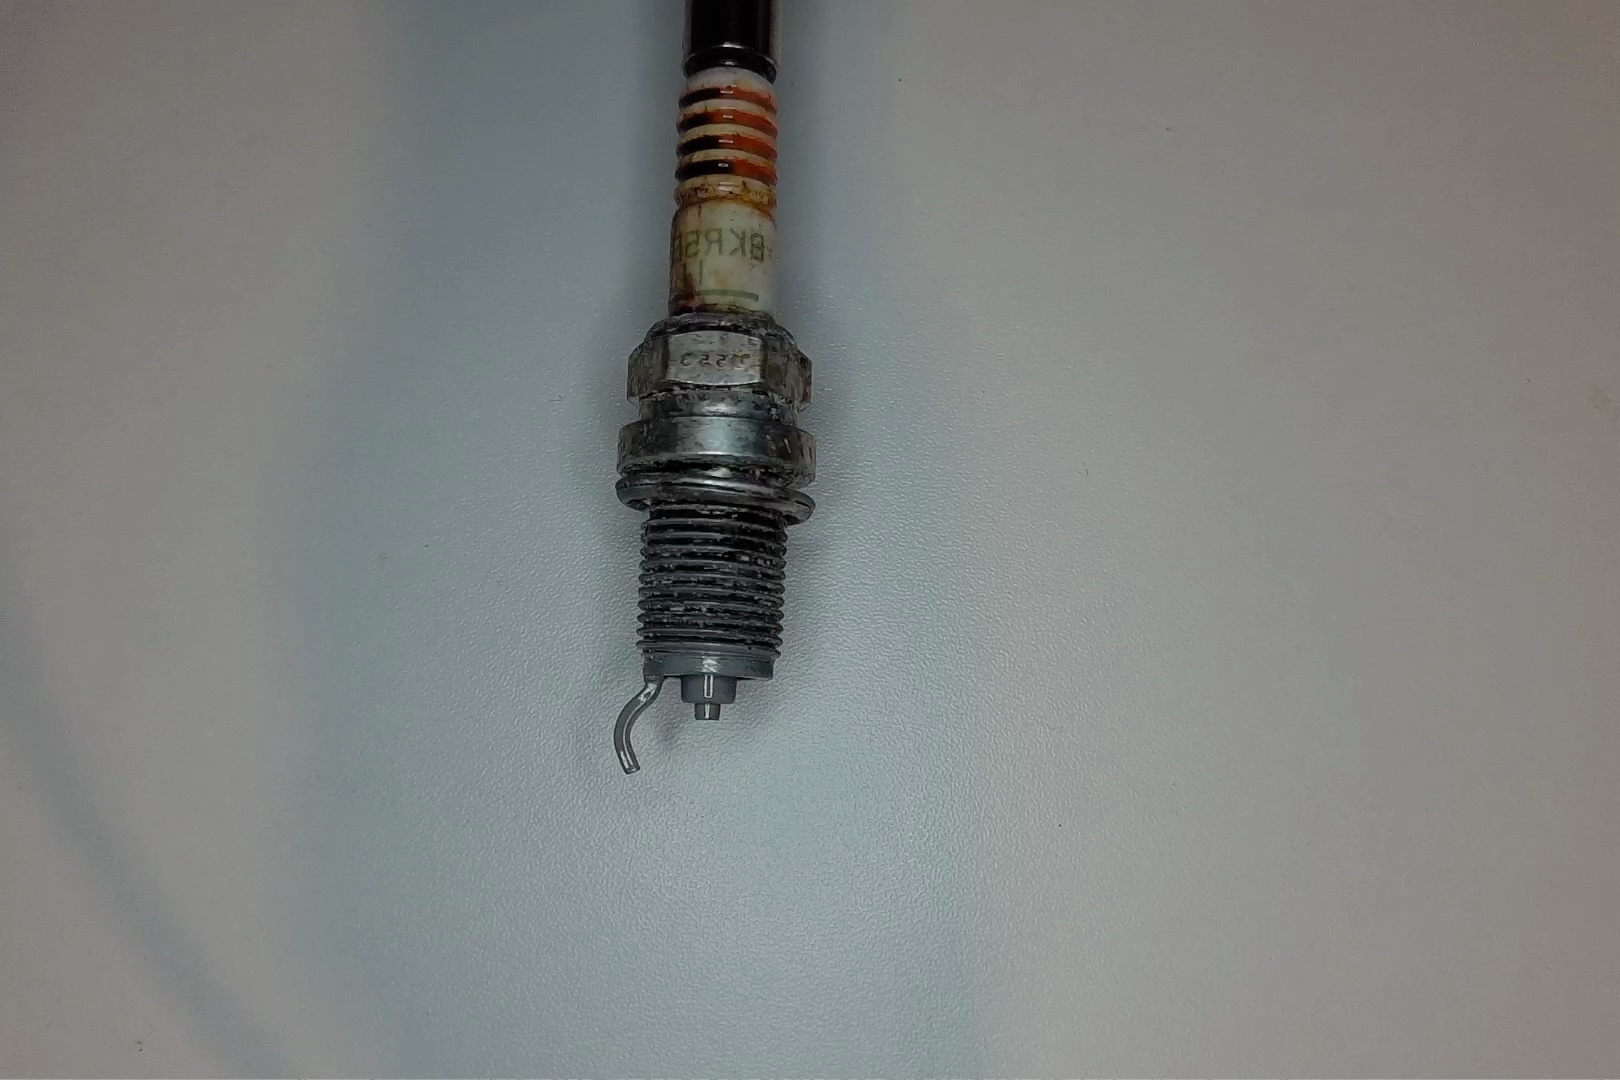
Label: anomaly